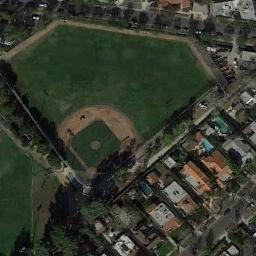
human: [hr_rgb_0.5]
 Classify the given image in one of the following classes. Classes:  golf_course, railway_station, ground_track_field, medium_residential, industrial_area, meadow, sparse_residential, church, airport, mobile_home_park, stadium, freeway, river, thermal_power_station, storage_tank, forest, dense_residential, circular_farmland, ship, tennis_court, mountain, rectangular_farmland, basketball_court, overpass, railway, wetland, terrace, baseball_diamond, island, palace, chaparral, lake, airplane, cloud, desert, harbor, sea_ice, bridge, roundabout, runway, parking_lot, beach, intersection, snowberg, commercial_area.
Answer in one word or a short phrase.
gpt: baseball_diamond